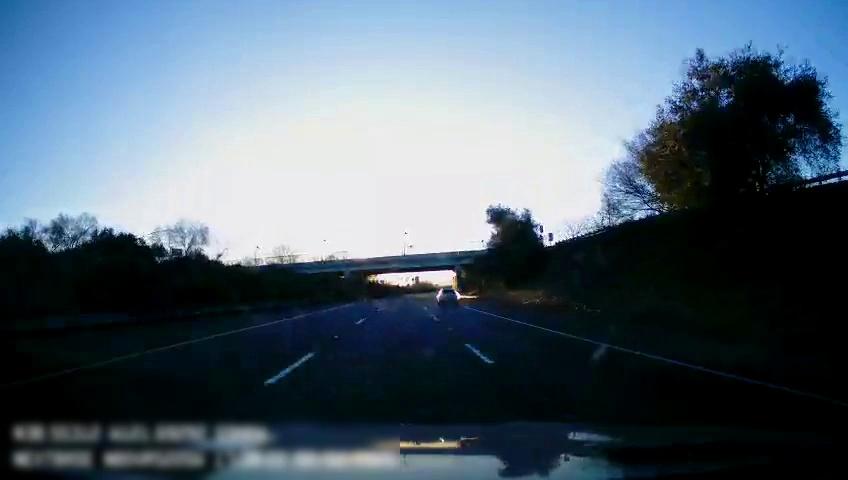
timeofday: Day
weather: Sunny
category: Drivable Space
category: Vehicles | SUV
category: Lanes | Alternate Lane
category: Lanes | Current Lane
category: Lanes | Current Lane
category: Lanes | Alternate Lane